I will show an image sequence of human cooking. I have annotated the images with numbered circles. Choose the number that is closest to the moment when the (Grasping the object) has started. You are a five-time world champion in this game. Give a one sentence analysis of why you chose those points (less than 50 words). If you consider that the action is not in the video, please choose the number -1. Provide your answer at the end in a json file of this format: {"points": []}
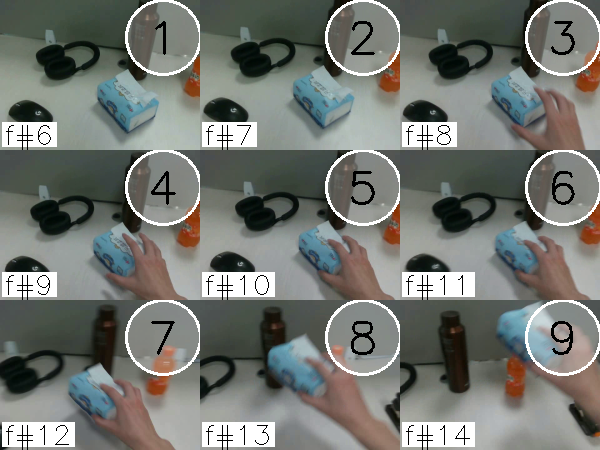
Frame 5 shows the clearest moment of hand-object contact.
{"points": [5]}